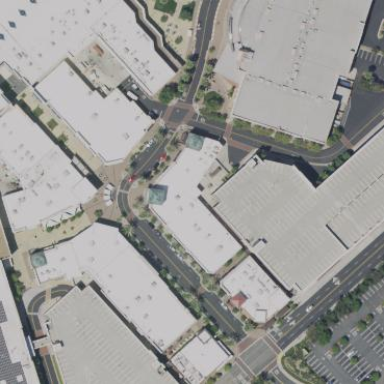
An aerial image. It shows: Retail building.